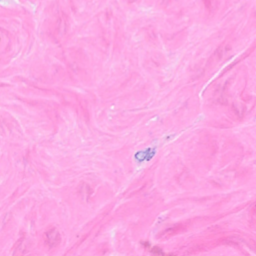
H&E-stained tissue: Breast